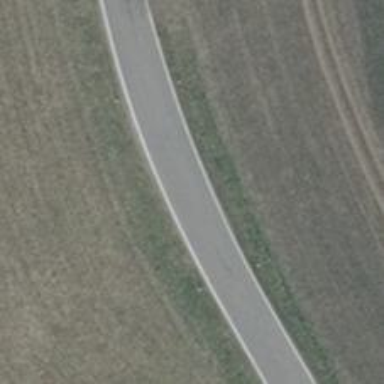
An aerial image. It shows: Tertiary road with asphalt surface.